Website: macys
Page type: gifting
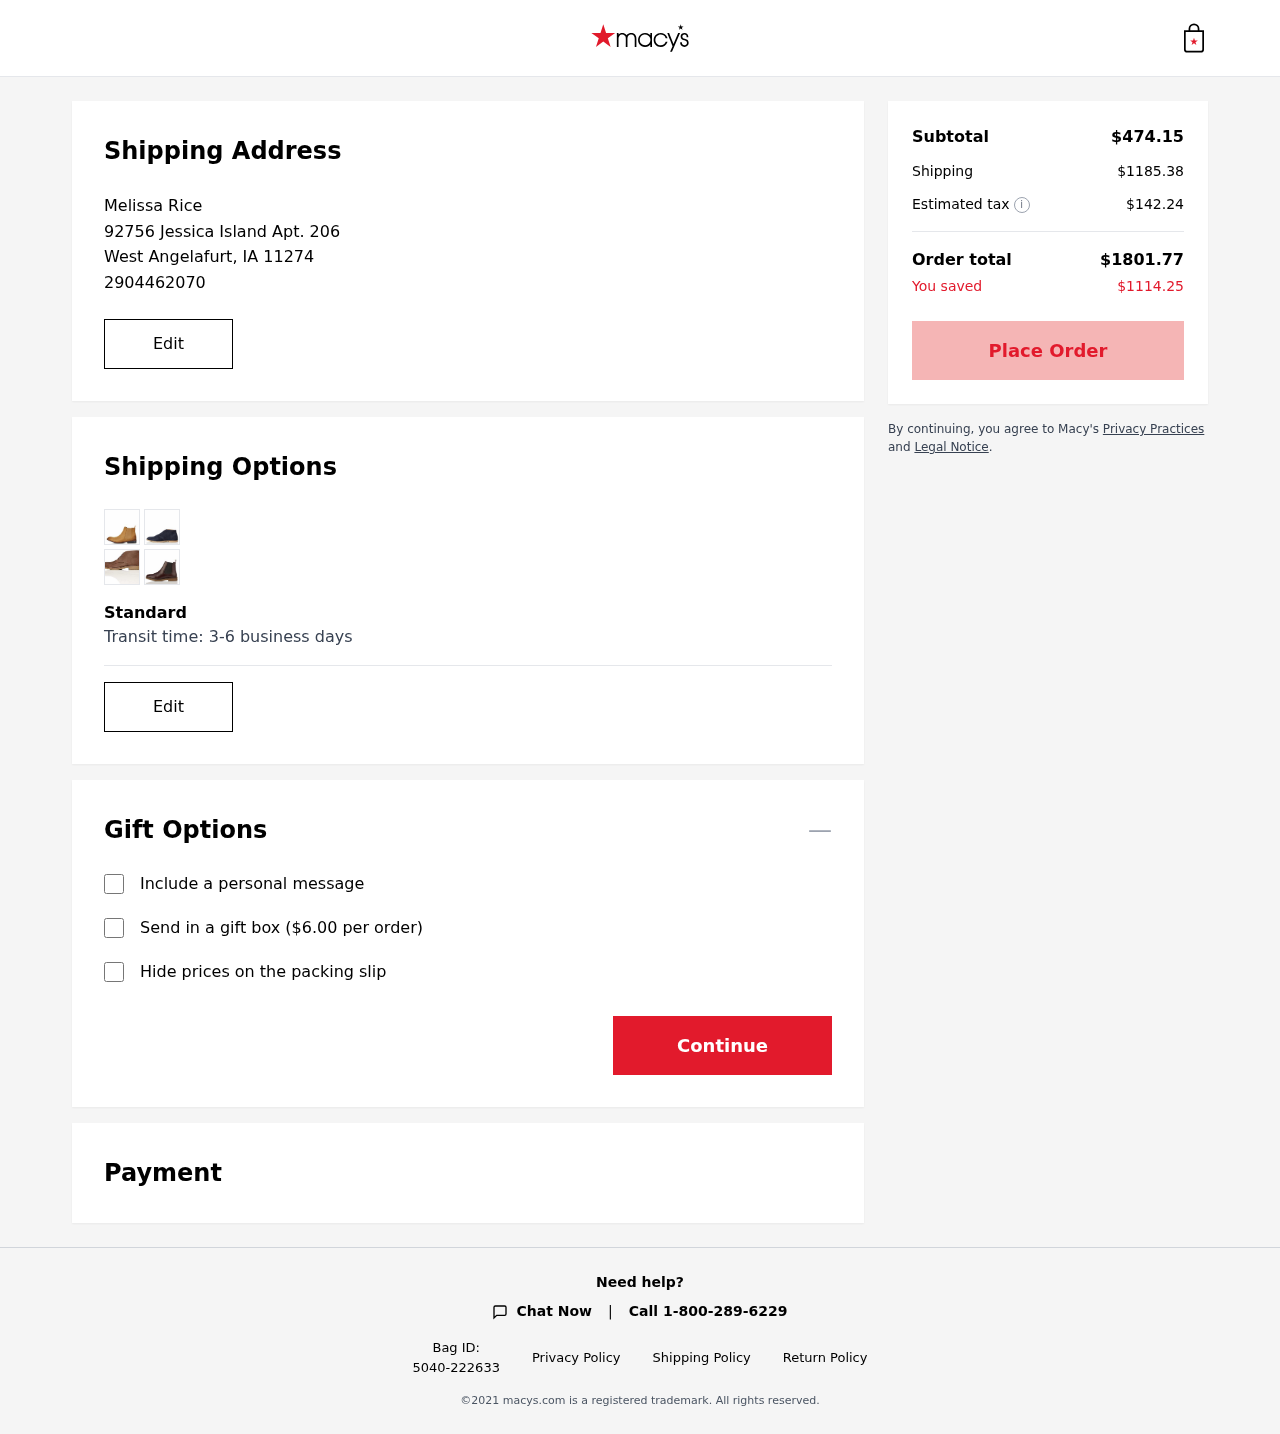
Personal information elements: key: PII_CITY
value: West Angelafurt
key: PII_FULLNAME
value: Melissa Rice
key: PII_PHONE
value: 2904462070
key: PII_POSTCODE
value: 11274
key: PII_STATE_ABBR
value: IA
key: PII_STREET
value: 92756 Jessica Island Apt. 206
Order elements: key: ORDER_SUBTOTAL
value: $474.15
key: ORDER_SHIPPING_COST
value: $1185.38
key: ORDER_TAX
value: $142.24
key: ORDER_TOTAL
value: $1801.77
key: ORDER_SAVINGS
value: $1114.25
Other elements: key: GIFT_BOX_PRICE
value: $6.00